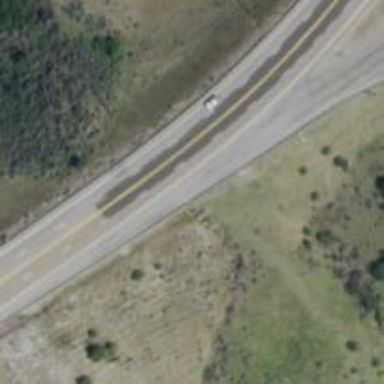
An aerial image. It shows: Escape road.